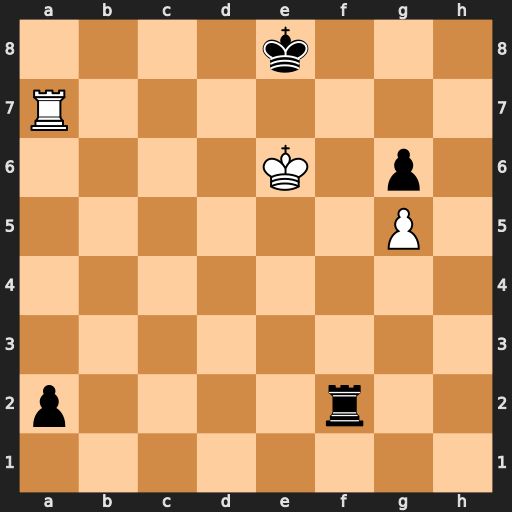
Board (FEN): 4k3/R7/4K1p1/6P1/8/8/p4r2/8
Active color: w
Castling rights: -
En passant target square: -
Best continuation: Ra8#